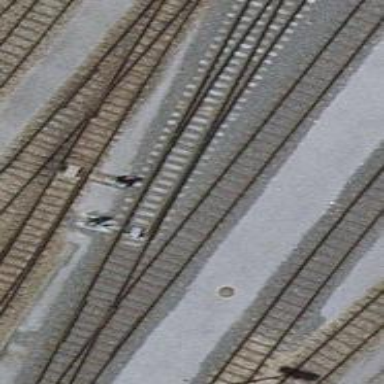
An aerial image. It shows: Railway switch.